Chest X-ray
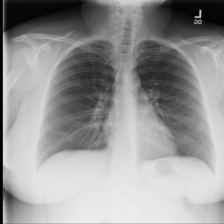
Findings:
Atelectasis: negative
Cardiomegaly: negative
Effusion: negative
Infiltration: positive
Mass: negative
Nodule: negative
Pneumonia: negative
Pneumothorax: negative
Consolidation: negative
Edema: negative
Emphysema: negative
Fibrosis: negative
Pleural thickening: negative
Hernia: negative